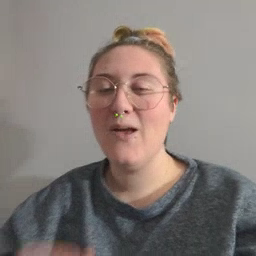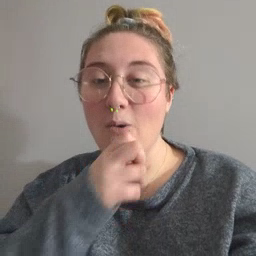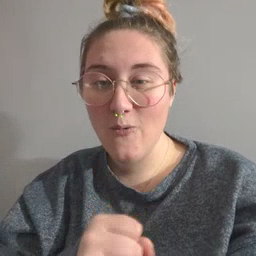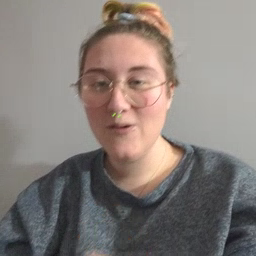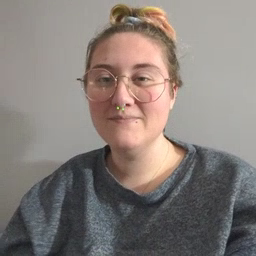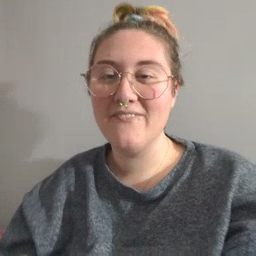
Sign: old